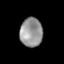
Tissue: lung
Cell type: Endothelial cells
Senescence score: 0.5726
Nuclear area (px): 638
Mean DAPI intensity: 149.5